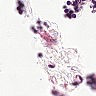
Metastatic tissue present: no